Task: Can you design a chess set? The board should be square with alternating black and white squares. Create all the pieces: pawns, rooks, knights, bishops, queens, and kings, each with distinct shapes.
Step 947:
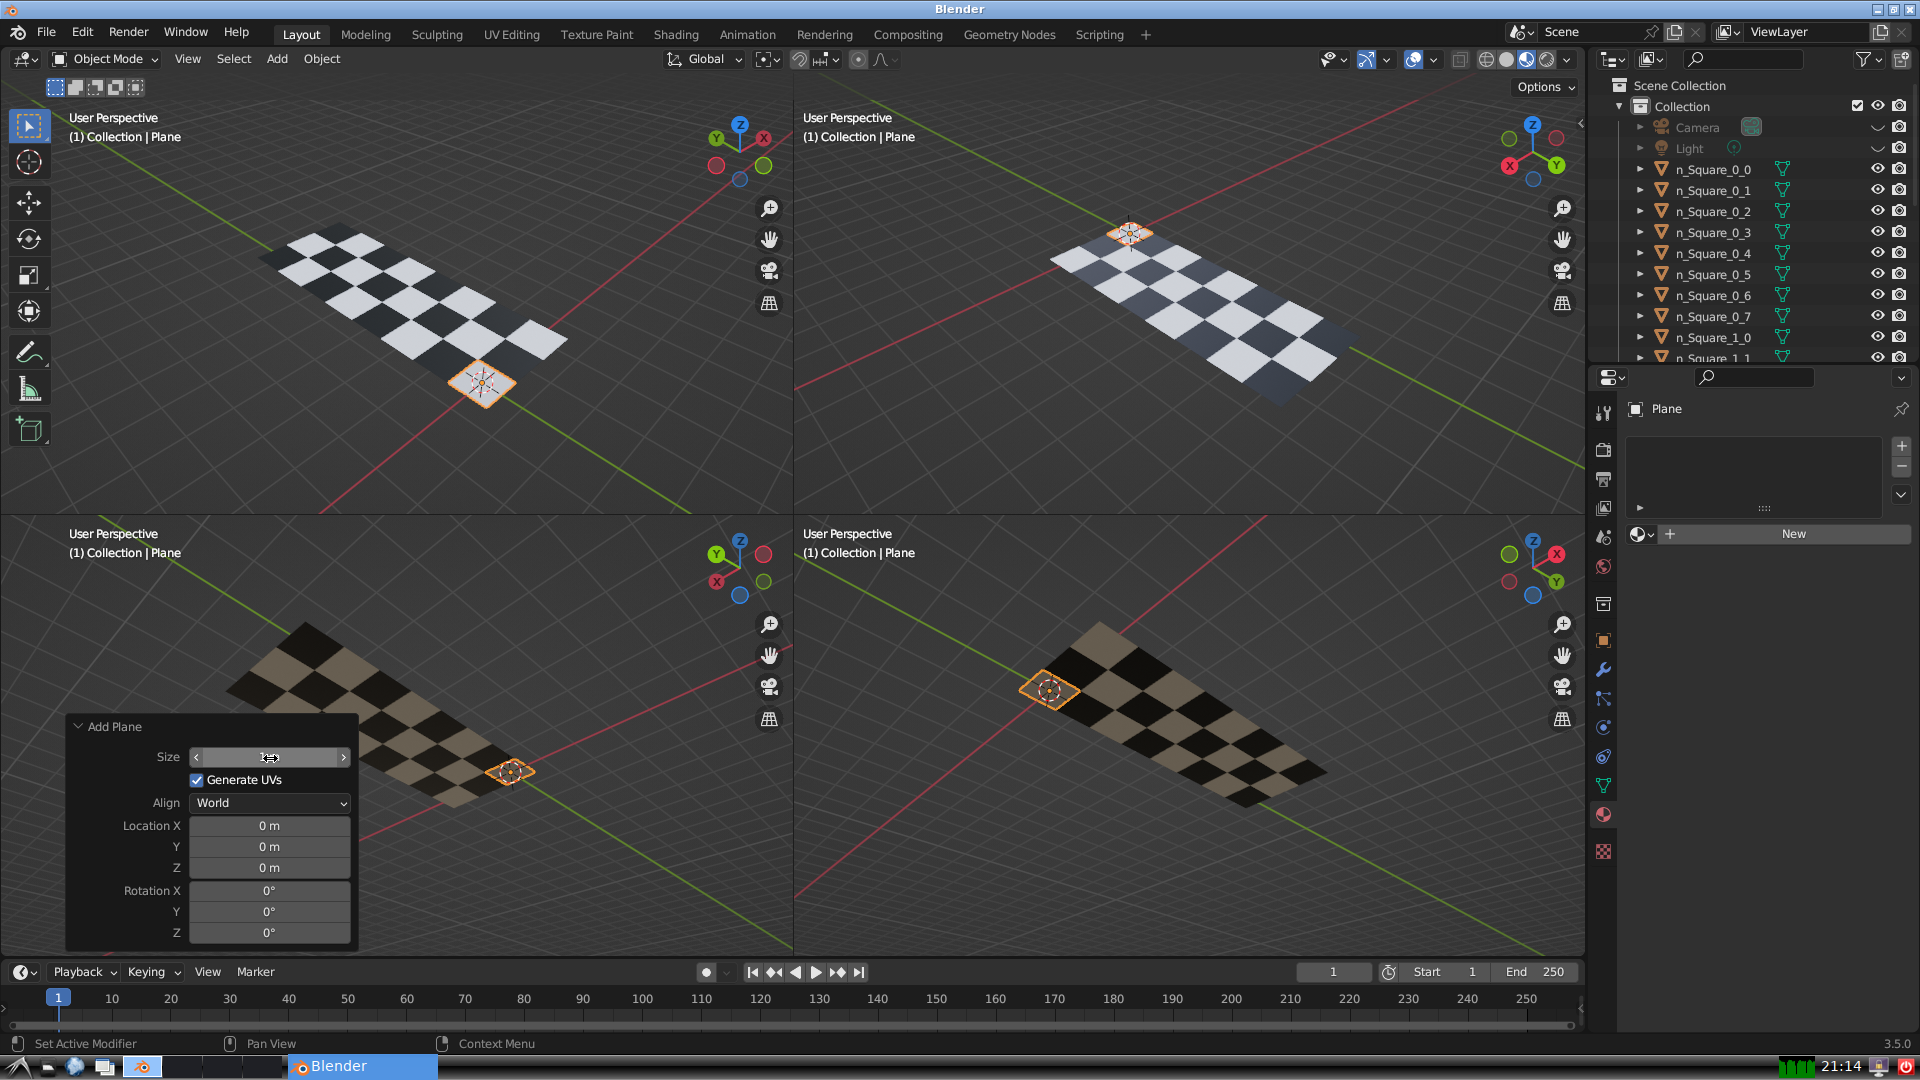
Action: click: no